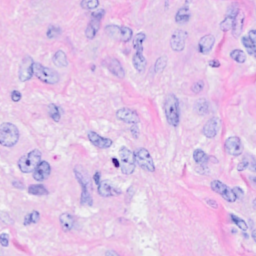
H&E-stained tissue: Breast